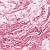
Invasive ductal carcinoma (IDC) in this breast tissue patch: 0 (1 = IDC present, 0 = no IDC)